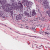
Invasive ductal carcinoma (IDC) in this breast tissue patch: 1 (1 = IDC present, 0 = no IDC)